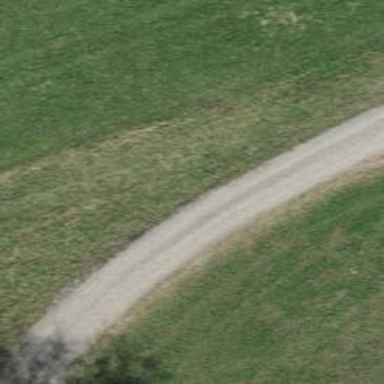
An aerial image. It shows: Compacted track with grade2 surface.